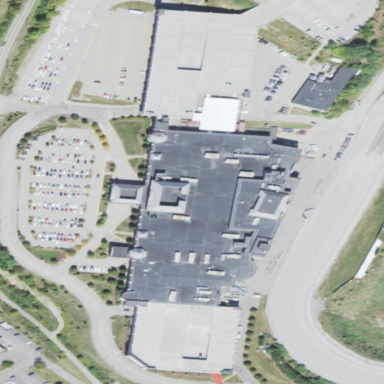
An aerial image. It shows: Casino.